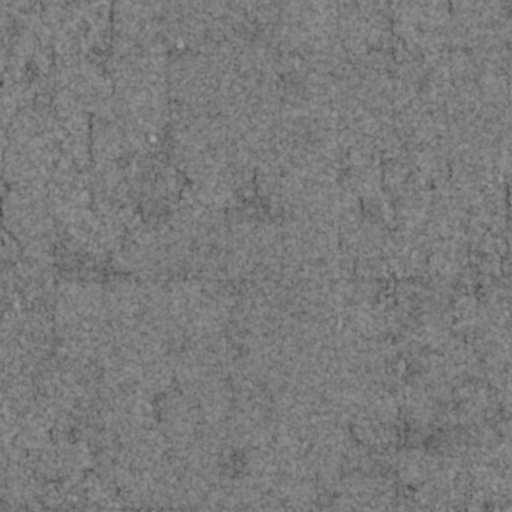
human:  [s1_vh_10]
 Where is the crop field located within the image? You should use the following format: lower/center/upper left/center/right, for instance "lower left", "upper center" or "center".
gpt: The crop field is located in the upper right of the image.
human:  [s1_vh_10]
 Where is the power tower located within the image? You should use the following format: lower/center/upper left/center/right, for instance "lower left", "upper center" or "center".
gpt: The power tower is located in the upper of the image.
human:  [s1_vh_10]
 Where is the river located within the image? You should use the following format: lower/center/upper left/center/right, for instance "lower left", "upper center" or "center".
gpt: The river is located in the upper of the image.
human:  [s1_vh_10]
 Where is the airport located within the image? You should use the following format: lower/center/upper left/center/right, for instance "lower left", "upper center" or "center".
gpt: There is no airport in the image.

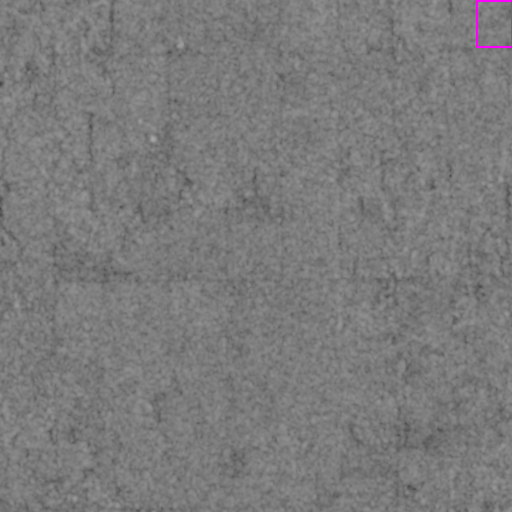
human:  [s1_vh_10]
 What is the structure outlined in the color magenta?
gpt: The structure outlined in magenta is a crop field.
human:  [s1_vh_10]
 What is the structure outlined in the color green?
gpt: There is no green outline.